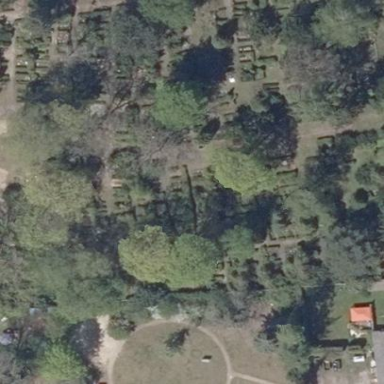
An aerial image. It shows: Cemetery.